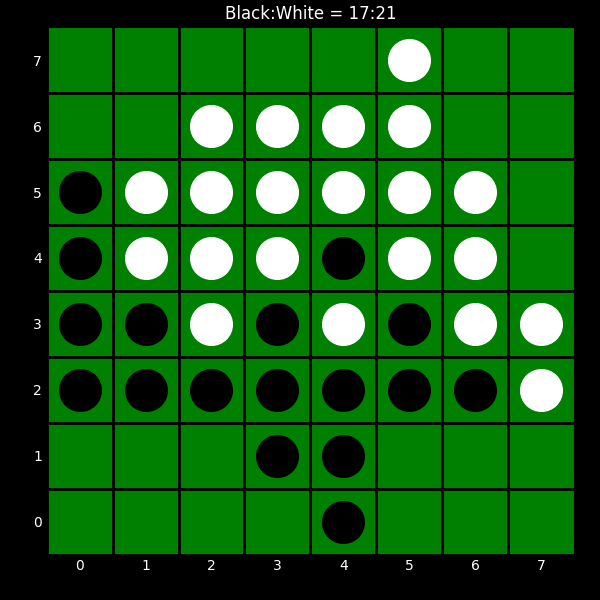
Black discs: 17
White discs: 21